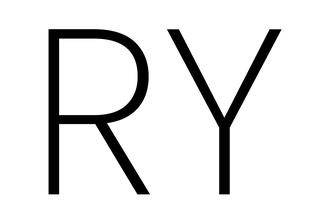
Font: Poppins-ExtraLight